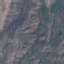
Label: HerbaceousVegetation